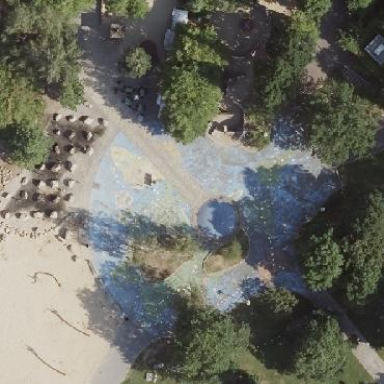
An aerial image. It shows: Delightful attraction - playground.